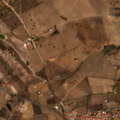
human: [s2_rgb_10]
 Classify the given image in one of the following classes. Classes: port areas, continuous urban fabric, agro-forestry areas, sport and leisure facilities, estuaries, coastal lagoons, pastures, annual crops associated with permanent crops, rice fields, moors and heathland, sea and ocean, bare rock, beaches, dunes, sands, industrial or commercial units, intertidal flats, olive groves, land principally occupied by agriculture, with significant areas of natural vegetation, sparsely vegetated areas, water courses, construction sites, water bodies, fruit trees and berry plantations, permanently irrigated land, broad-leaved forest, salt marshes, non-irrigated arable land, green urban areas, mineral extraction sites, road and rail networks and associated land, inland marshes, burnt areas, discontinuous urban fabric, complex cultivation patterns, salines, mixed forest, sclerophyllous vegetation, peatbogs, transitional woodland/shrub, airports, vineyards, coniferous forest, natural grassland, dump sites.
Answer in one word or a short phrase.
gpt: continuous urban fabric, non-irrigated arable land, pastures, annual crops associated with permanent crops, agro-forestry areas